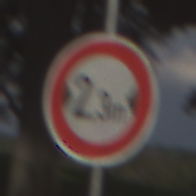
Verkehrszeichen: TatsaechlicheBreite2Komma3
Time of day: MorningAfternoon
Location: Outdoor (Nature)
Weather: Clear
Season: NotSpecified
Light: Natural